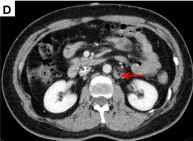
The short diameter of retroperitoneal lymph nodes was 1.01 cm which was bigger than before [red arrow, ], and ,the short diameter of left pelvic lymph nodes was 2.76 cm [red arrow.
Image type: radiology (ct)